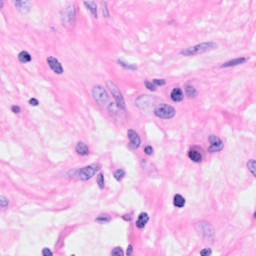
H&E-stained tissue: Breast